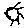
Label: sun